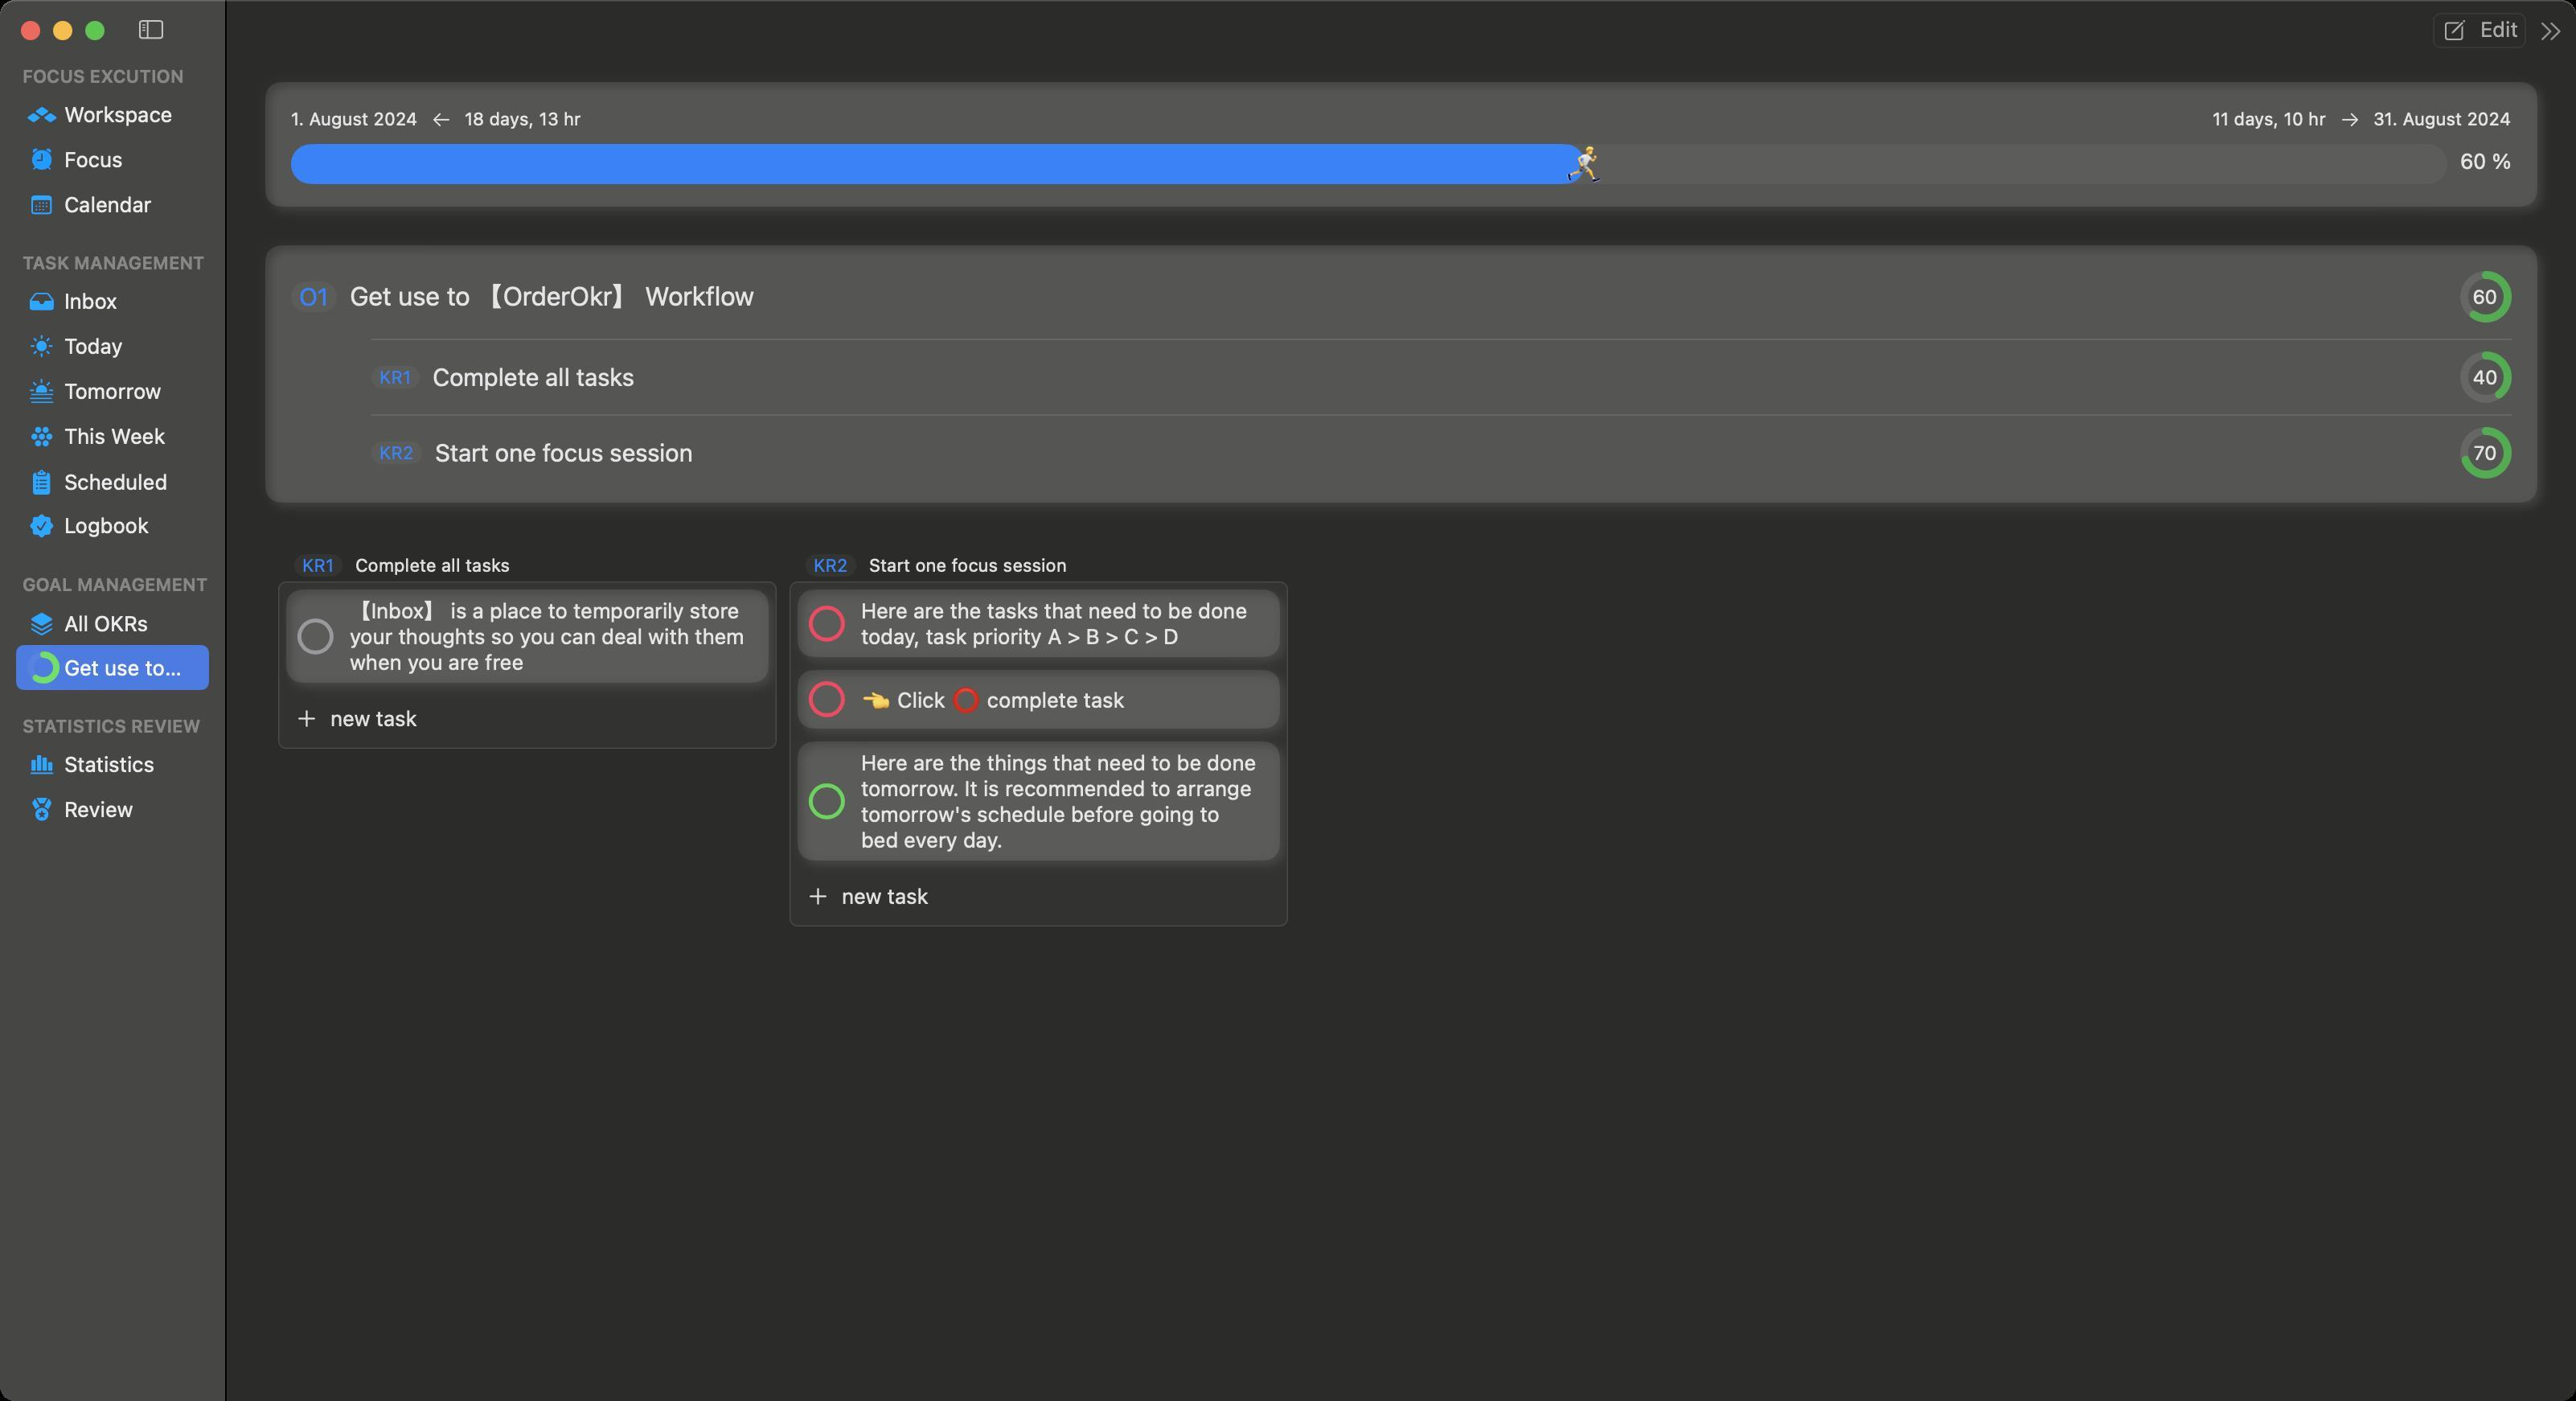
Accessibility tree:
{"name": "OrderOkr", "role": "AXWindow", "description": null, "role_description": "standard window", "value": null, "position": "10.00;122.00", "size": "1602;871", "children": [{"name": null, "role": "AXGroup", "description": null, "role_description": "group", "value": null, "position": "0.00;0.00", "size": "1602;871", "children": [{"name": null, "role": "AXSplitGroup", "description": null, "role_description": "split group", "value": null, "position": "0.00;0.00", "size": "1602;871", "children": [{"name": null, "role": "AXGroup", "description": null, "role_description": "group", "value": null, "position": "0.00;0.00", "size": "140;871", "children": [{"name": null, "role": "AXScrollArea", "description": null, "role_description": "scroll area", "value": null, "position": "0.00;38.00", "size": "140;833", "children": [{"name": null, "role": "AXOutline", "description": "Sidebar", "role_description": "outline", "value": null, "position": "0.00;38.00", "size": "140;833", "children": [{"name": null, "role": "AXRow", "description": null, "role_description": "outline row", "value": null, "position": "0.00;38.00", "size": "140;19", "children": [{"name": null, "role": "AXCell", "description": null, "role_description": "cell", "value": null, "position": "10.00;38.00", "size": "120;19", "children": [{"name": null, "role": "AXGroup", "description": null, "role_description": "group", "value": null, "position": "14.00;38.00", "size": "124;19", "children": [{"name": null, "role": "AXHeading", "description": "FOCUS EXCUTION", "role_description": "heading", "value": null, "position": "14.00;40.50", "size": "100;14", "children": []}]}]}]}, {"name": null, "role": "AXRow", "description": null, "role_description": "outline row", "value": null, "position": "0.00;57.00", "size": "140;28", "children": [{"name": null, "role": "AXCell", "description": null, "role_description": "cell", "value": null, "position": "10.00;57.00", "size": "120;28", "children": [{"name": null, "role": "AXButton", "description": "Workspace", "role_description": "button", "value": null, "position": "17.00;63.00", "size": "90;16", "children": []}]}]}, {"name": null, "role": "AXRow", "description": null, "role_description": "outline row", "value": null, "position": "0.00;85.00", "size": "140;28", "children": [{"name": null, "role": "AXCell", "description": null, "role_description": "cell", "value": null, "position": "10.00;85.00", "size": "120;28", "children": [{"name": null, "role": "AXButton", "description": "Focus", "role_description": "button", "value": null, "position": "20.00;91.04", "size": "56;16", "children": []}]}]}, {"name": null, "role": "AXRow", "description": null, "role_description": "outline row", "value": null, "position": "0.00;113.00", "size": "140;28", "children": [{"name": null, "role": "AXCell", "description": null, "role_description": "cell", "value": null, "position": "10.00;113.00", "size": "120;28", "children": [{"name": null, "role": "AXButton", "description": "Calendar", "role_description": "button", "value": null, "position": "19.50;119.00", "size": "75;16", "children": []}]}]}, {"name": null, "role": "AXRow", "description": null, "role_description": "outline row", "value": null, "position": "0.00;154.00", "size": "140;19", "children": [{"name": null, "role": "AXCell", "description": null, "role_description": "cell", "value": null, "position": "10.00;154.00", "size": "120;19", "children": [{"name": null, "role": "AXGroup", "description": null, "role_description": "group", "value": null, "position": "14.00;154.00", "size": "124;19", "children": [{"name": null, "role": "AXHeading", "description": "TASK MANAGEMENT", "role_description": "heading", "value": null, "position": "14.00;156.50", "size": "114;14", "children": []}]}]}]}, {"name": null, "role": "AXRow", "description": null, "role_description": "outline row", "value": null, "position": "0.00;173.00", "size": "140;28", "children": [{"name": null, "role": "AXCell", "description": null, "role_description": "cell", "value": null, "position": "10.00;173.00", "size": "120;28", "children": [{"name": null, "role": "AXButton", "description": "Inbox", "role_description": "button", "value": null, "position": "18.50;179.00", "size": "54;16", "children": []}]}]}, {"name": null, "role": "AXRow", "description": null, "role_description": "outline row", "value": null, "position": "0.00;201.00", "size": "140;28", "children": [{"name": null, "role": "AXCell", "description": null, "role_description": "cell", "value": null, "position": "10.00;201.00", "size": "120;28", "children": [{"name": null, "role": "AXButton", "description": "Today", "role_description": "button", "value": null, "position": "19.00;206.79", "size": "58;16", "children": []}]}]}, {"name": null, "role": "AXRow", "description": null, "role_description": "outline row", "value": null, "position": "0.00;229.00", "size": "140;28", "children": [{"name": null, "role": "AXCell", "description": null, "role_description": "cell", "value": null, "position": "10.00;229.00", "size": "120;28", "children": [{"name": null, "role": "AXButton", "description": "Tomorrow", "role_description": "button", "value": null, "position": "18.50;234.83", "size": "82;16", "children": []}]}]}, {"name": null, "role": "AXRow", "description": null, "role_description": "outline row", "value": null, "position": "0.00;257.00", "size": "140;28", "children": [{"name": null, "role": "AXCell", "description": null, "role_description": "cell", "value": null, "position": "10.00;257.00", "size": "120;28", "children": [{"name": null, "role": "AXButton", "description": "This Week", "role_description": "button", "value": null, "position": "19.50;263.00", "size": "84;16", "children": []}]}]}, {"name": null, "role": "AXRow", "description": null, "role_description": "outline row", "value": null, "position": "0.00;285.00", "size": "140;28", "children": [{"name": null, "role": "AXCell", "description": null, "role_description": "cell", "value": null, "position": "10.00;285.00", "size": "120;28", "children": [{"name": null, "role": "AXButton", "description": "Scheduled", "role_description": "button", "value": null, "position": "20.50;291.00", "size": "84;16", "children": []}]}]}, {"name": null, "role": "AXRow", "description": null, "role_description": "outline row", "value": null, "position": "0.00;313.00", "size": "140;28", "children": [{"name": null, "role": "AXCell", "description": null, "role_description": "cell", "value": null, "position": "10.00;313.00", "size": "120;28", "children": [{"name": null, "role": "AXButton", "description": "Logbook", "role_description": "button", "value": null, "position": "18.50;318.58", "size": "74;16", "children": []}]}]}, {"name": null, "role": "AXRow", "description": null, "role_description": "outline row", "value": null, "position": "0.00;354.00", "size": "140;19", "children": [{"name": null, "role": "AXCell", "description": null, "role_description": "cell", "value": null, "position": "10.00;354.00", "size": "120;19", "children": [{"name": null, "role": "AXGroup", "description": null, "role_description": "group", "value": null, "position": "14.00;354.00", "size": "124;19", "children": [{"name": null, "role": "AXHeading", "description": "GOAL MANAGEMENT", "role_description": "heading", "value": null, "position": "14.00;356.50", "size": "116;14", "children": []}]}]}]}, {"name": null, "role": "AXRow", "description": null, "role_description": "outline row", "value": null, "position": "0.00;373.00", "size": "140;28", "children": [{"name": null, "role": "AXCell", "description": null, "role_description": "cell", "value": null, "position": "10.00;373.00", "size": "120;28", "children": [{"name": null, "role": "AXButton", "description": "All OKRs", "role_description": "button", "value": null, "position": "18.00;379.33", "size": "74;16", "children": []}]}]}, {"name": null, "role": "AXRow", "description": null, "role_description": "outline row", "value": null, "position": "0.00;401.00", "size": "140;28", "children": [{"name": null, "role": "AXCell", "description": null, "role_description": "cell", "value": null, "position": "10.00;401.00", "size": "120;28", "children": [{"name": null, "role": "AXButton", "description": "Get use to 【OrderOkr】 Workflow", "role_description": "button", "value": null, "position": "17.00;405.00", "size": "96;20", "children": []}]}]}, {"name": null, "role": "AXRow", "description": null, "role_description": "outline row", "value": null, "position": "0.00;442.00", "size": "140;19", "children": [{"name": null, "role": "AXCell", "description": null, "role_description": "cell", "value": null, "position": "10.00;442.00", "size": "120;19", "children": [{"name": null, "role": "AXGroup", "description": null, "role_description": "group", "value": null, "position": "14.00;442.00", "size": "124;19", "children": [{"name": null, "role": "AXHeading", "description": "STATISTICS REVIEW", "role_description": "heading", "value": null, "position": "14.00;444.50", "size": "111;14", "children": []}]}]}]}, {"name": null, "role": "AXRow", "description": null, "role_description": "outline row", "value": null, "position": "0.00;461.00", "size": "140;28", "children": [{"name": null, "role": "AXCell", "description": null, "role_description": "cell", "value": null, "position": "10.00;461.00", "size": "120;28", "children": [{"name": null, "role": "AXButton", "description": "Statistics", "role_description": "button", "value": null, "position": "19.00;467.00", "size": "78;16", "children": []}]}]}, {"name": null, "role": "AXRow", "description": null, "role_description": "outline row", "value": null, "position": "0.00;489.00", "size": "140;28", "children": [{"name": null, "role": "AXCell", "description": null, "role_description": "cell", "value": null, "position": "10.00;489.00", "size": "120;28", "children": [{"name": null, "role": "AXButton", "description": "Review", "role_description": "button", "value": null, "position": "20.00;494.83", "size": "63;16", "children": []}]}]}, {"name": null, "role": "AXColumn", "description": null, "role_description": "column", "value": null, "position": "10.00;38.00", "size": "120;833", "children": []}]}]}]}, {"name": null, "role": "AXSplitter", "description": null, "role_description": "splitter", "value": 140.0, "position": "140.00;38.00", "size": "1;833", "children": []}, {"name": null, "role": "AXGroup", "description": null, "role_description": "group", "value": null, "position": "141.00;0.00", "size": "1461;871", "children": [{"name": null, "role": "AXScrollArea", "description": null, "role_description": "scroll area", "value": null, "position": "141.00;43.00", "size": "1461;828", "children": [{"name": null, "role": "AXStaticText", "description": null, "role_description": "text", "value": "1. August 2024", "position": "181.00;67.00", "size": "79;14", "children": []}, {"name": null, "role": "AXImage", "description": "Left", "role_description": "image", "value": null, "position": "269.50;70.00", "size": "10;8", "children": []}, {"name": null, "role": "AXStaticText", "description": null, "role_description": "text", "value": "18 days, 13 hr", "position": "289.00;67.00", "size": "72;14", "children": []}, {"name": null, "role": "AXStaticText", "description": null, "role_description": "text", "value": "11 days, 10 hr", "position": "1376.00;67.00", "size": "71;14", "children": []}, {"name": null, "role": "AXImage", "description": "Right", "role_description": "image", "value": null, "position": "1456.50;70.00", "size": "10;8", "children": []}, {"name": null, "role": "AXStaticText", "description": null, "role_description": "text", "value": "31. August 2024", "position": "1476.00;67.00", "size": "86;14", "children": []}, {"name": null, "role": "AXStaticText", "description": null, "role_description": "text", "value": "🏃", "position": "970.50;87.50", "size": "28;29", "children": []}, {"name": null, "role": "AXStaticText", "description": null, "role_description": "text", "value": "60 %", "position": "1530.00;92.20", "size": "32;16", "children": []}, {"name": null, "role": "AXStaticText", "description": null, "role_description": "text", "value": "O1", "position": "186.00;175.20", "size": "18;19", "children": []}, {"name": null, "role": "AXStaticText", "description": null, "role_description": "text", "value": "Get use to 【OrderOkr】 Workflow", "position": "217.50;175.20", "size": "252;19", "children": []}, {"name": null, "role": "AXProgressIndicator", "description": "60", "role_description": "progress indicator", "value": 0.6000000238418579, "position": "1530.00;168.50", "size": "32;32", "children": []}, {"name": null, "role": "AXStaticText", "description": null, "role_description": "text", "value": "KR1", "position": "236.00;227.27", "size": "20;14", "children": []}, {"name": null, "role": "AXStaticText", "description": null, "role_description": "text", "value": "Complete all tasks", "position": "269.00;224.77", "size": "126;19", "children": []}, {"name": null, "role": "AXProgressIndicator", "description": "40", "role_description": "progress indicator", "value": 0.4000000059604645, "position": "1530.00;218.50", "size": "32;32", "children": []}, {"name": null, "role": "AXStaticText", "description": null, "role_description": "text", "value": "KR2", "position": "236.00;274.27", "size": "22;14", "children": []}, {"name": null, "role": "AXStaticText", "description": null, "role_description": "text", "value": "Start one focus session", "position": "270.50;271.77", "size": "160;19", "children": []}, {"name": null, "role": "AXProgressIndicator", "description": "70", "role_description": "progress indicator", "value": 0.699999988079071, "position": "1530.00;265.50", "size": "32;32", "children": []}, {"name": null, "role": "AXScrollArea", "description": null, "role_description": "scroll area", "value": null, "position": "157.00;328.50", "size": "1429;264", "children": [{"name": null, "role": "AXGroup", "description": null, "role_description": "group", "value": null, "position": "173.00;344.50", "size": "310;121", "children": [{"name": null, "role": "AXHeading", "description": "KR1, Complete all tasks", "role_description": "heading", "value": null, "position": "183.00;344.50", "size": "300;14", "children": []}, {"name": null, "role": "AXButton", "description": "circle", "role_description": "button", "value": null, "position": "185.00;384.50", "size": "22;22", "children": []}, {"name": null, "role": "AXStaticText", "description": null, "role_description": "text", "value": "【Inbox】 is a place to temporarily store your thoughts so you can deal with them when you are free", "position": "217.50;371.50", "size": "248;48", "children": []}, {"name": null, "role": "AXImage", "description": "Add", "role_description": "image", "value": null, "position": "185.50;441.50", "size": "10;10", "children": []}, {"name": null, "role": "AXStaticText", "description": null, "role_description": "text", "value": "new task", "position": "205.50;438.50", "size": "54;16", "children": []}]}, {"name": null, "role": "AXGroup", "description": null, "role_description": "group", "value": null, "position": "491.00;344.50", "size": "310;232", "children": [{"name": null, "role": "AXHeading", "description": "KR2, Start one focus session", "role_description": "heading", "value": null, "position": "501.00;344.50", "size": "300;14", "children": []}, {"name": null, "role": "AXButton", "description": "circle", "role_description": "button", "value": null, "position": "503.00;376.50", "size": "22;22", "children": []}, {"name": null, "role": "AXStaticText", "description": null, "role_description": "text", "value": "Here are the tasks that need to be done today, task priority A > B > C > D", "position": "535.50;371.50", "size": "244;32", "children": []}, {"name": null, "role": "AXButton", "description": "circle", "role_description": "button", "value": null, "position": "503.00;423.50", "size": "22;22", "children": []}, {"name": null, "role": "AXStaticText", "description": null, "role_description": "text", "value": "👈 Click ⭕️ complete task", "position": "535.50;426.75", "size": "164;16", "children": []}, {"name": null, "role": "AXButton", "description": "circle", "role_description": "button", "value": null, "position": "503.00;487.00", "size": "22;22", "children": []}, {"name": null, "role": "AXStaticText", "description": null, "role_description": "text", "value": "Here are the things that need to be done tomorrow. It is recommended to arrange tomorrow's schedule before going to bed every day.", "position": "535.50;466.00", "size": "248;64", "children": []}, {"name": null, "role": "AXImage", "description": "Add", "role_description": "image", "value": null, "position": "503.50;552.00", "size": "10;10", "children": []}, {"name": null, "role": "AXStaticText", "description": null, "role_description": "text", "value": "new task", "position": "523.50;549.00", "size": "54;16", "children": []}]}]}]}]}]}]}, {"name": null, "role": "AXGroup", "description": null, "role_description": "group", "value": null, "position": "0.00;0.00", "size": "1602;38", "children": []}, {"name": null, "role": "AXToolbar", "description": null, "role_description": "toolbar", "value": null, "position": "0.00;0.00", "size": "1602;38", "children": [{"name": null, "role": "AXButton", "description": "Hide Sidebar", "role_description": "button", "value": null, "position": "76.00;0.00", "size": "36;38", "children": [{"name": null, "role": "AXButton", "description": "Hide Sidebar", "role_description": "button", "value": null, "position": "85.00;8.00", "size": "18;16", "children": []}]}, {"name": null, "role": "AXButton", "description": "Edit", "role_description": "button", "value": null, "position": "1509.00;0.00", "size": "66;38", "children": [{"name": null, "role": "AXButton", "description": "Edit", "role_description": "button", "value": null, "position": "1518.00;9.00", "size": "48;16", "children": []}]}, {"name": null, "role": "AXPopUpButton", "description": "more toolbar items", "role_description": "pop up button", "value": null, "position": "1571.00;12.00", "size": "26;14", "children": []}]}, {"name": null, "role": "AXButton", "description": null, "role_description": "close button", "value": null, "position": "12.00;11.00", "size": "14;16", "children": []}, {"name": null, "role": "AXButton", "description": null, "role_description": "full screen button", "value": null, "position": "52.00;11.00", "size": "14;16", "children": [{"name": null, "role": "AXGroup", "description": null, "role_description": "group", "value": null, "position": "52.00;11.00", "size": "14;16", "children": [{"name": null, "role": "AXGroup", "description": null, "role_description": "group", "value": null, "position": "52.00;11.00", "size": "14;16", "children": []}]}]}, {"name": null, "role": "AXButton", "description": null, "role_description": "minimize button", "value": null, "position": "32.00;11.00", "size": "14;16", "children": []}]}